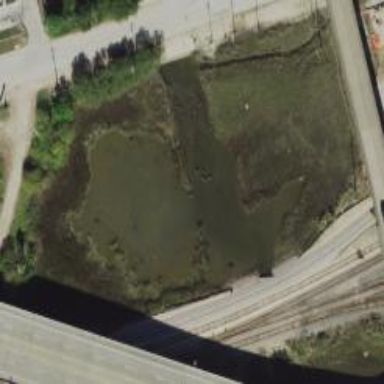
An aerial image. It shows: Wetland area.